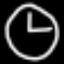
Label: clock